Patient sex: F
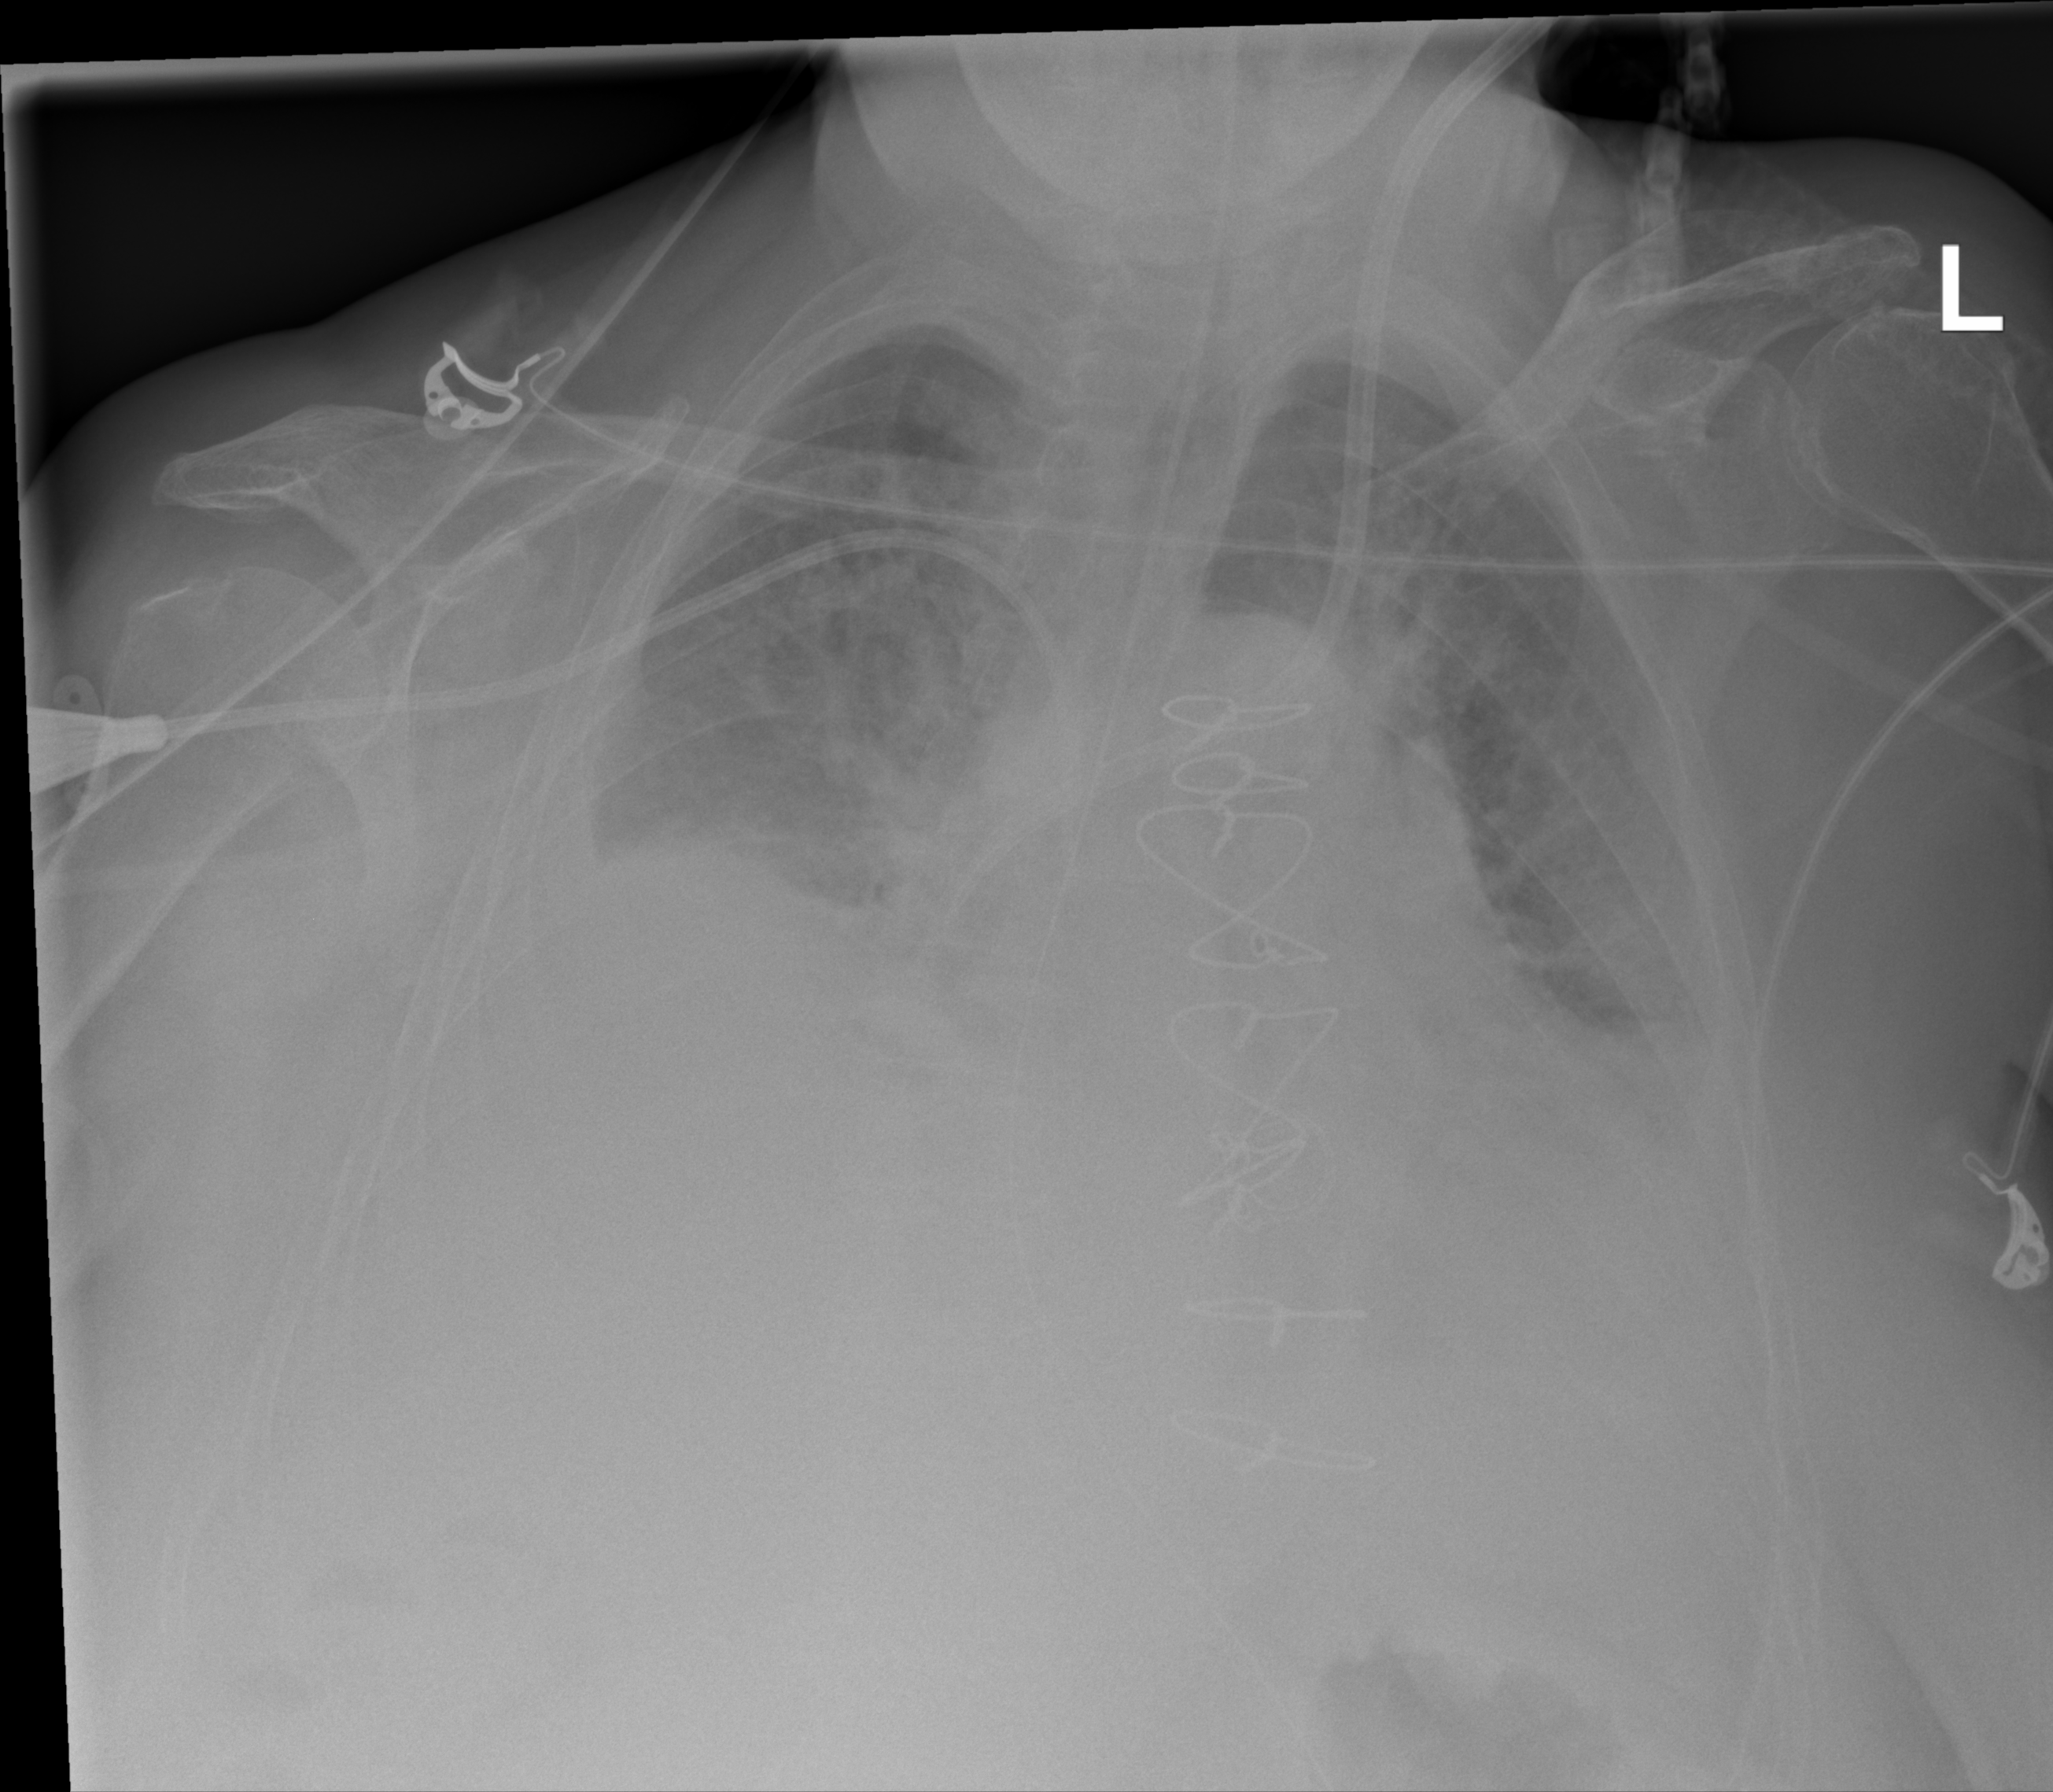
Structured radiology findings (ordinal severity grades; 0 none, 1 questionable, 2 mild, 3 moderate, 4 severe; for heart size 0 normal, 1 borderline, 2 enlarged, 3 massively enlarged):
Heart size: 2
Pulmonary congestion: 2
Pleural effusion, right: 3
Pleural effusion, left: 3
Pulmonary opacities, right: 3
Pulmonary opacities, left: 2
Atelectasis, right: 3
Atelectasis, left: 2